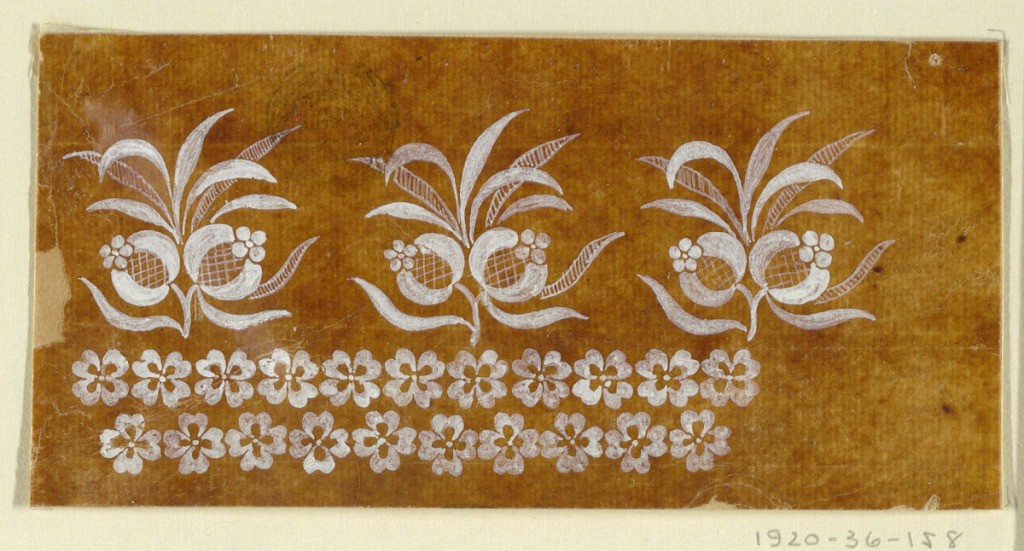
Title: Design for an Embroidered or Woven Horizontal Border of the "Fabrique de St. Ruf"
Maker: Fabrique de Saint Ruf, Lyon, France
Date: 1805–1815
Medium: Brush and white gouache on glazed tracing paper
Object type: Drawing
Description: Boughs with leaves and two pomegranates each, of which three are shown, stand over two staggered rows of three rosettes.